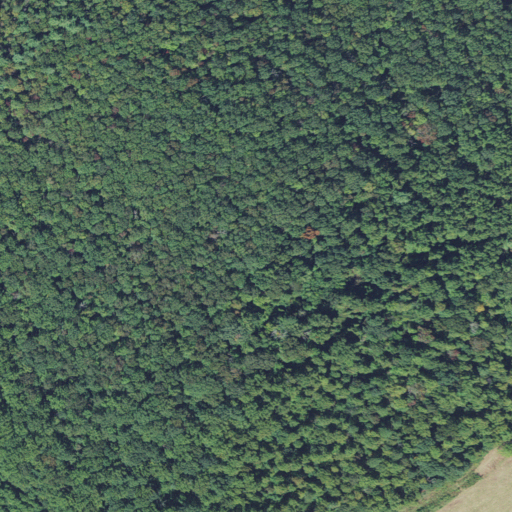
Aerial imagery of mountain in North Carolina named Chickasaw Knobs containing deciduous forest, mixed forest, pasture, and open development